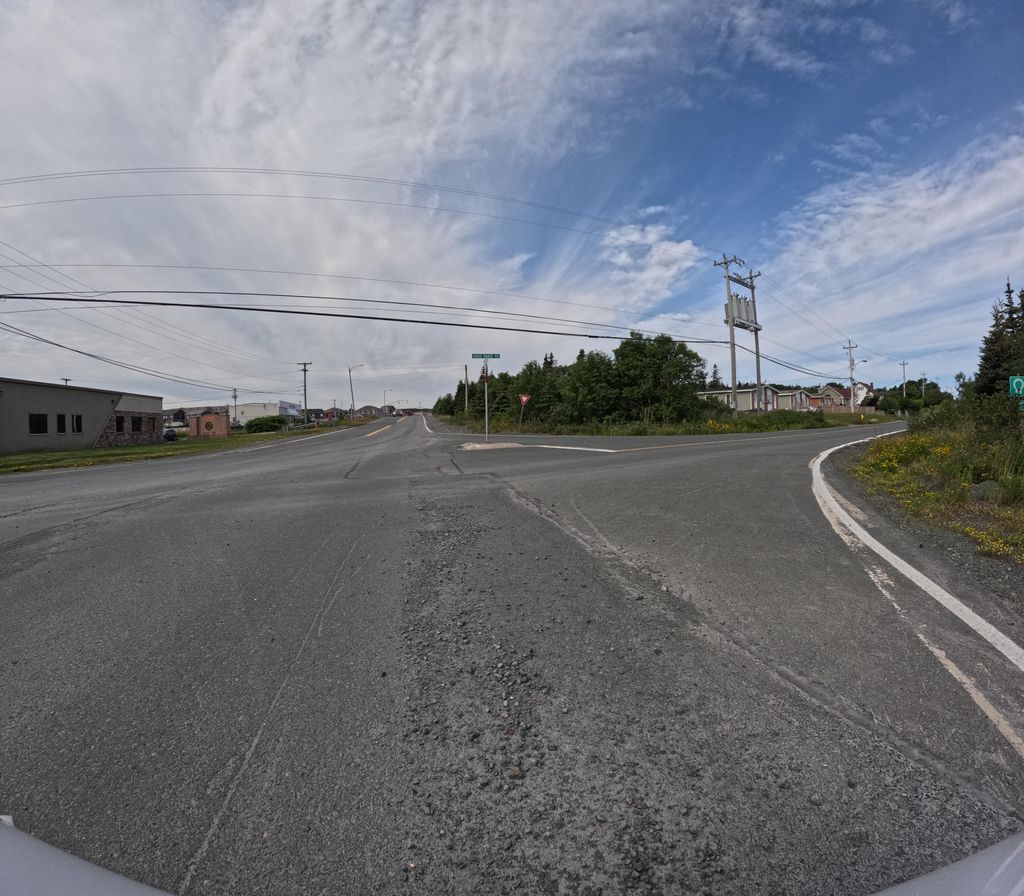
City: st_johns